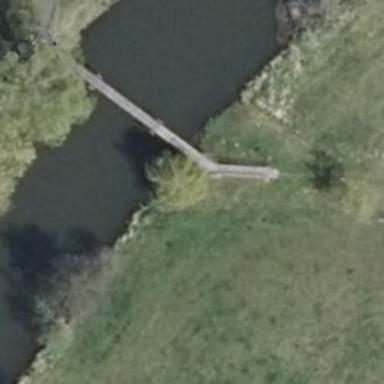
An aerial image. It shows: Footway road with bridge that has ramp.